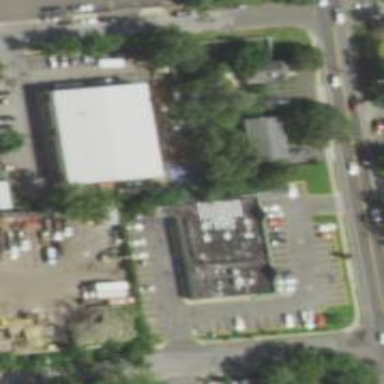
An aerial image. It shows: Convenience shop.